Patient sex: M
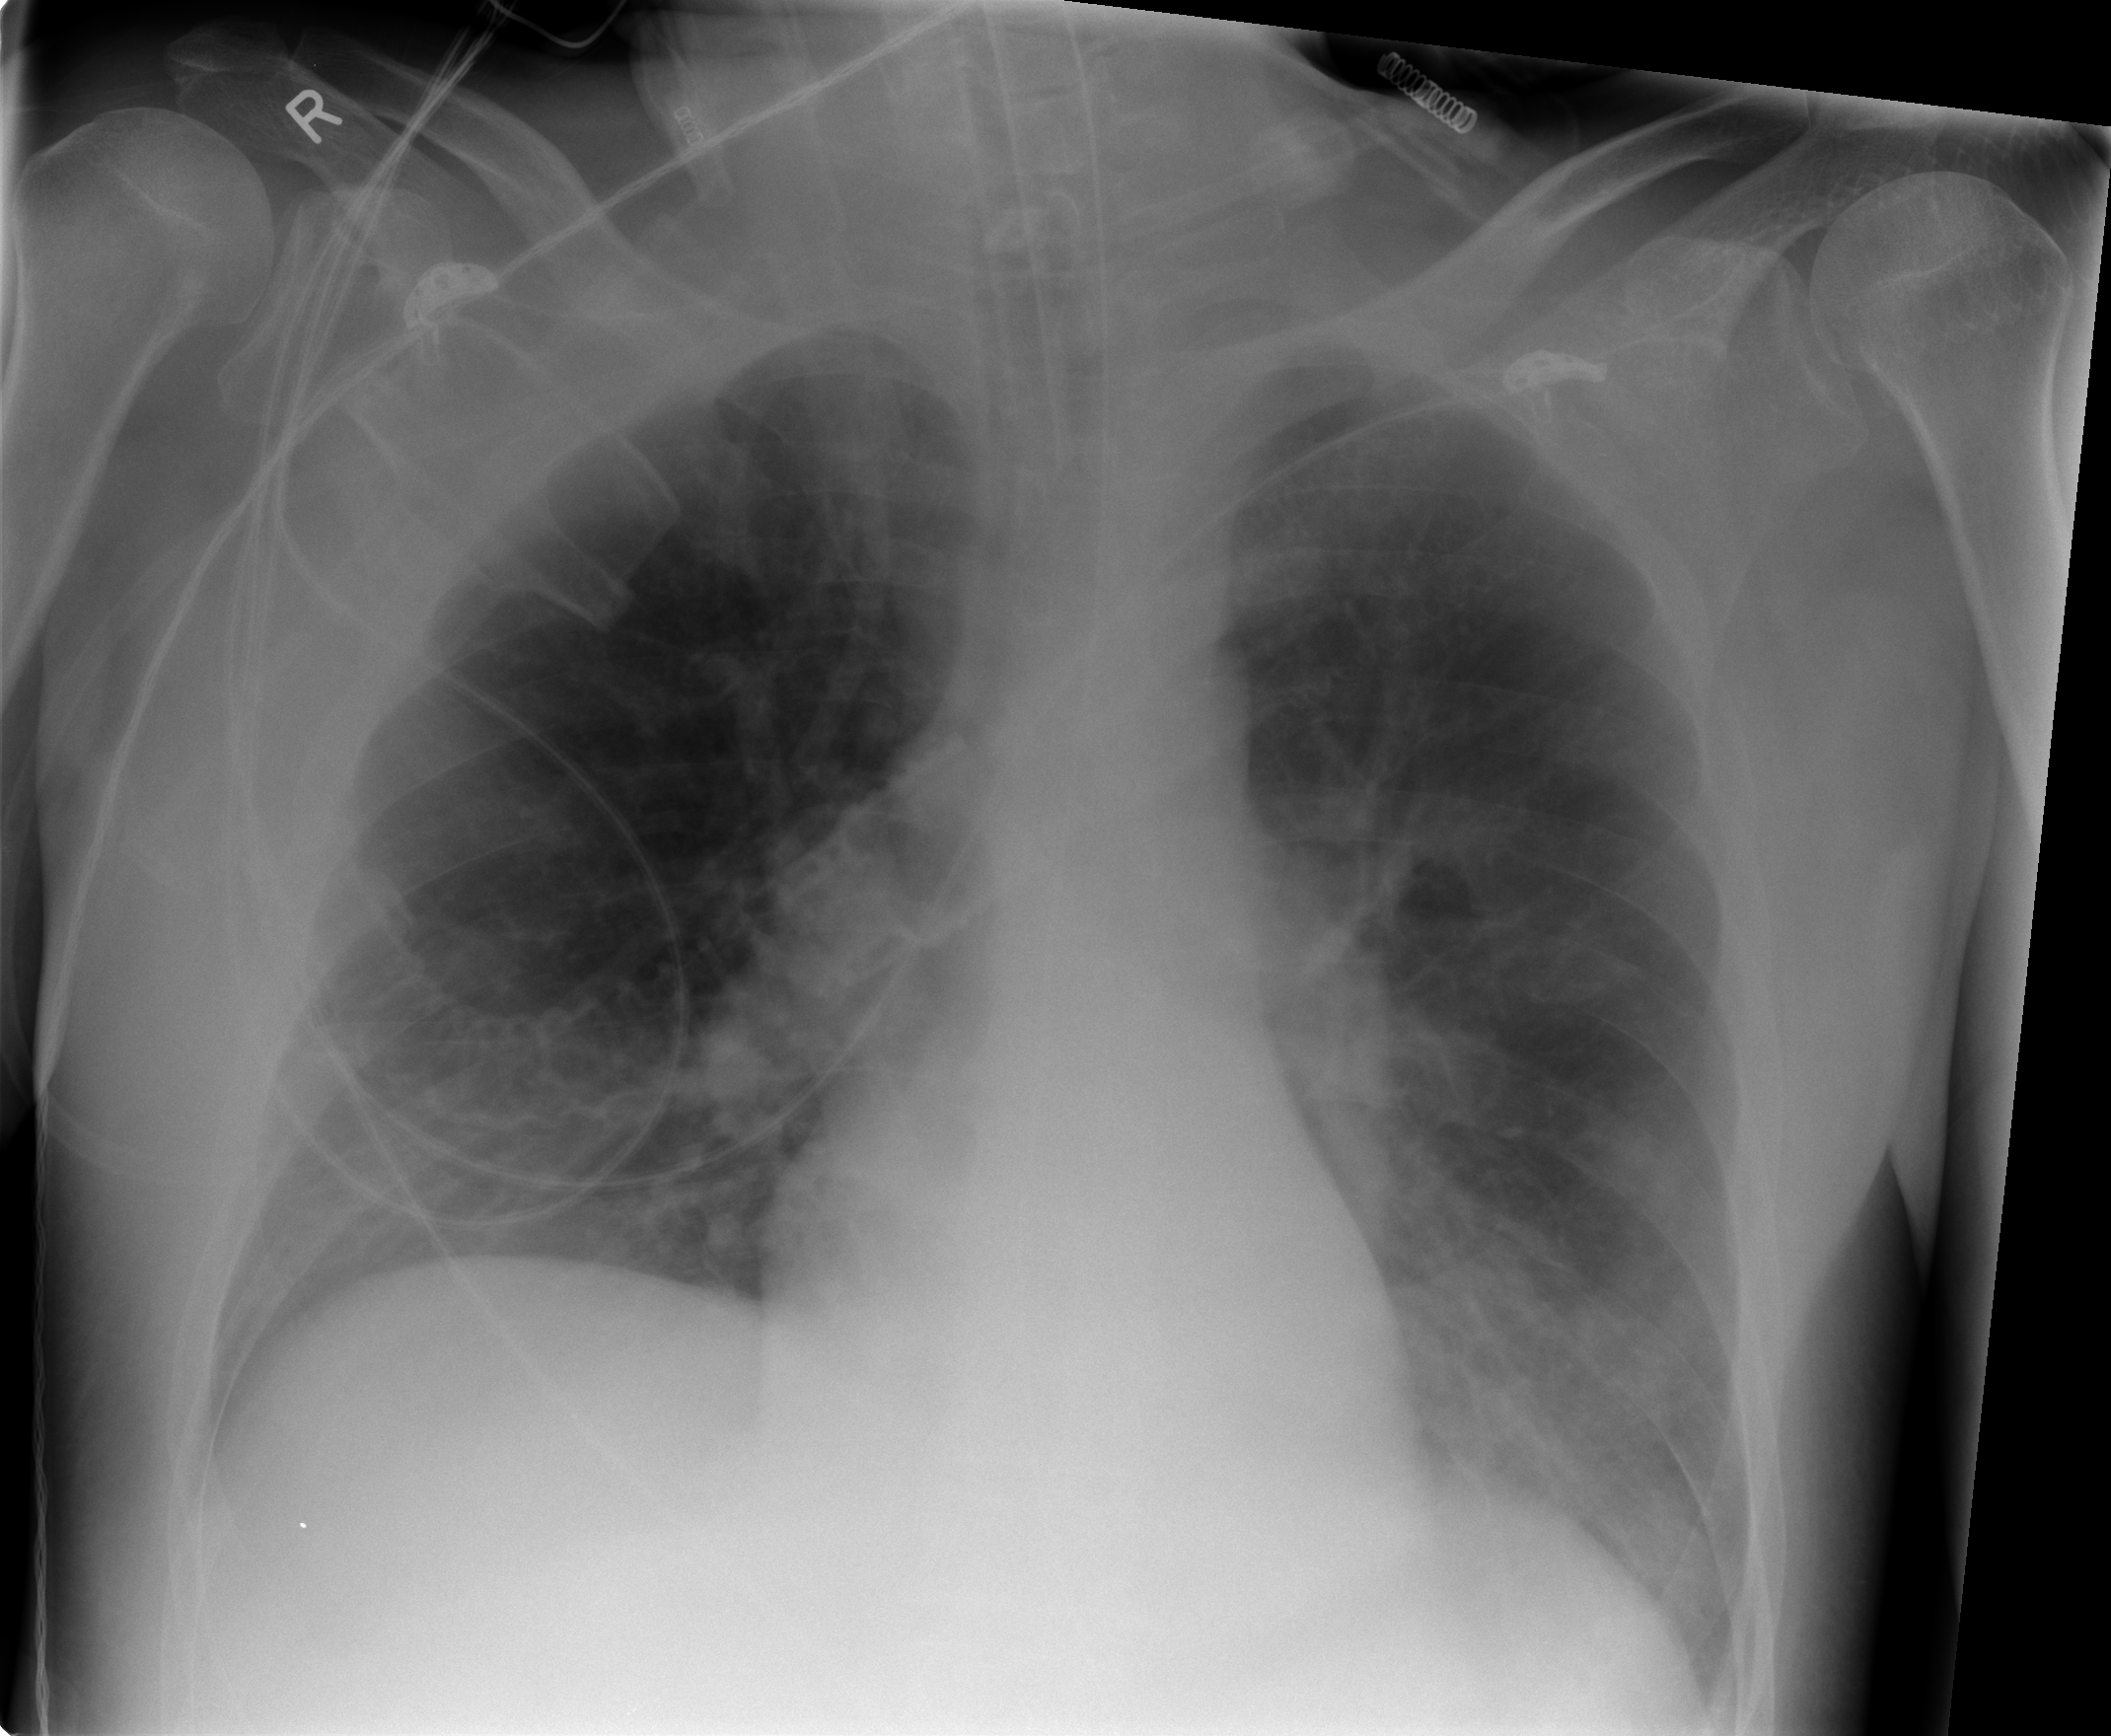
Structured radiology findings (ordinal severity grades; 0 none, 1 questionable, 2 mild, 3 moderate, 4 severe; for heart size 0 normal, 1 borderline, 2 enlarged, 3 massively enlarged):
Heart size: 0
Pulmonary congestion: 2
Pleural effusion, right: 0
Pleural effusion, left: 0
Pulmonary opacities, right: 2
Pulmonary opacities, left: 2
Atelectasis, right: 2
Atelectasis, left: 2